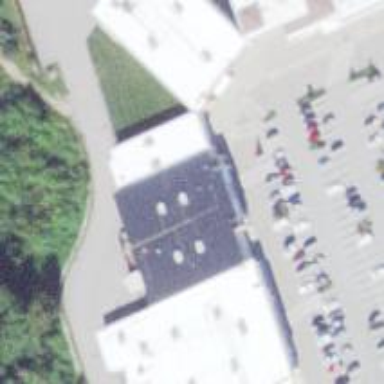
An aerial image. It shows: Retail building.